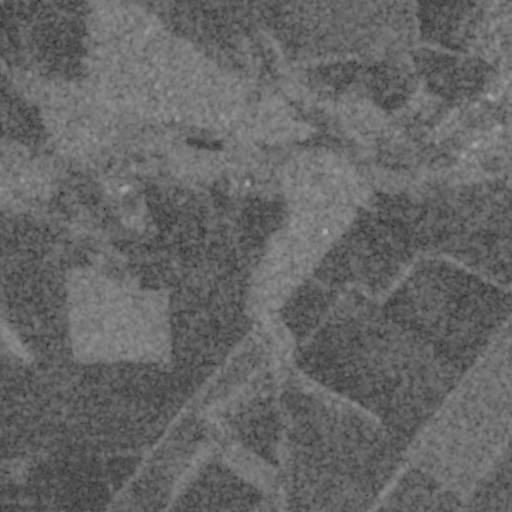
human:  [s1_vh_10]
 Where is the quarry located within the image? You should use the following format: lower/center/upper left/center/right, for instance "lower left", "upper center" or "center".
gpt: The quarry is located in the upper left of the image.
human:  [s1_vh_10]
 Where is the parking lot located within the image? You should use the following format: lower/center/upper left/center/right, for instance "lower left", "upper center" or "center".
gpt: There is no parking lot in the image.

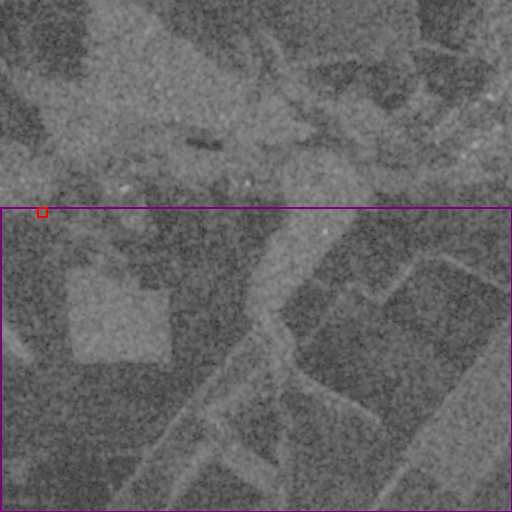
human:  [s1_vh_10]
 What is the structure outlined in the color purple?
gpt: The structure outlined in purple is a crop field.
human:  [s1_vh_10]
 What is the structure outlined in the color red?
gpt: The structure outlined in red is a park.
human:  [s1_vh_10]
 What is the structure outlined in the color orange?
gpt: There is no orange outline.